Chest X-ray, PA view. Patient: 52 years old, sex M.
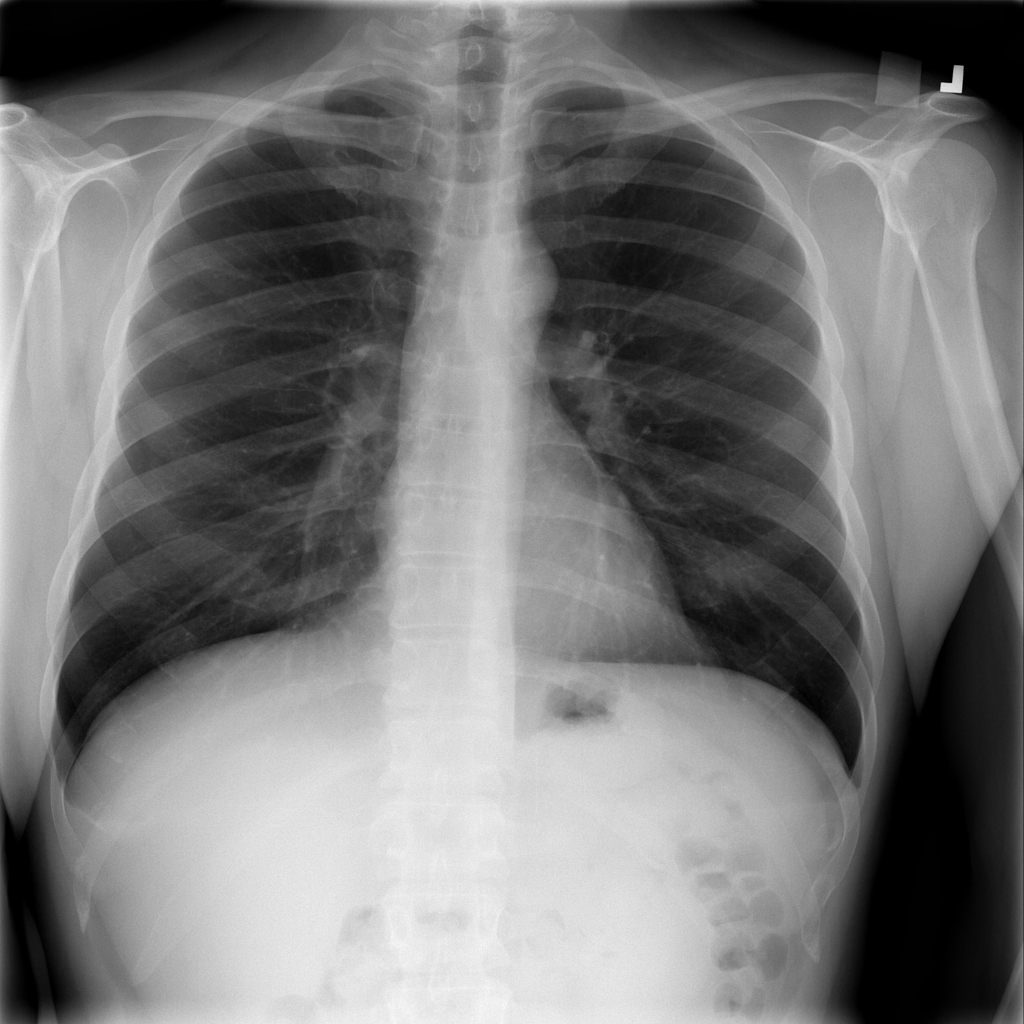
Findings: No Finding